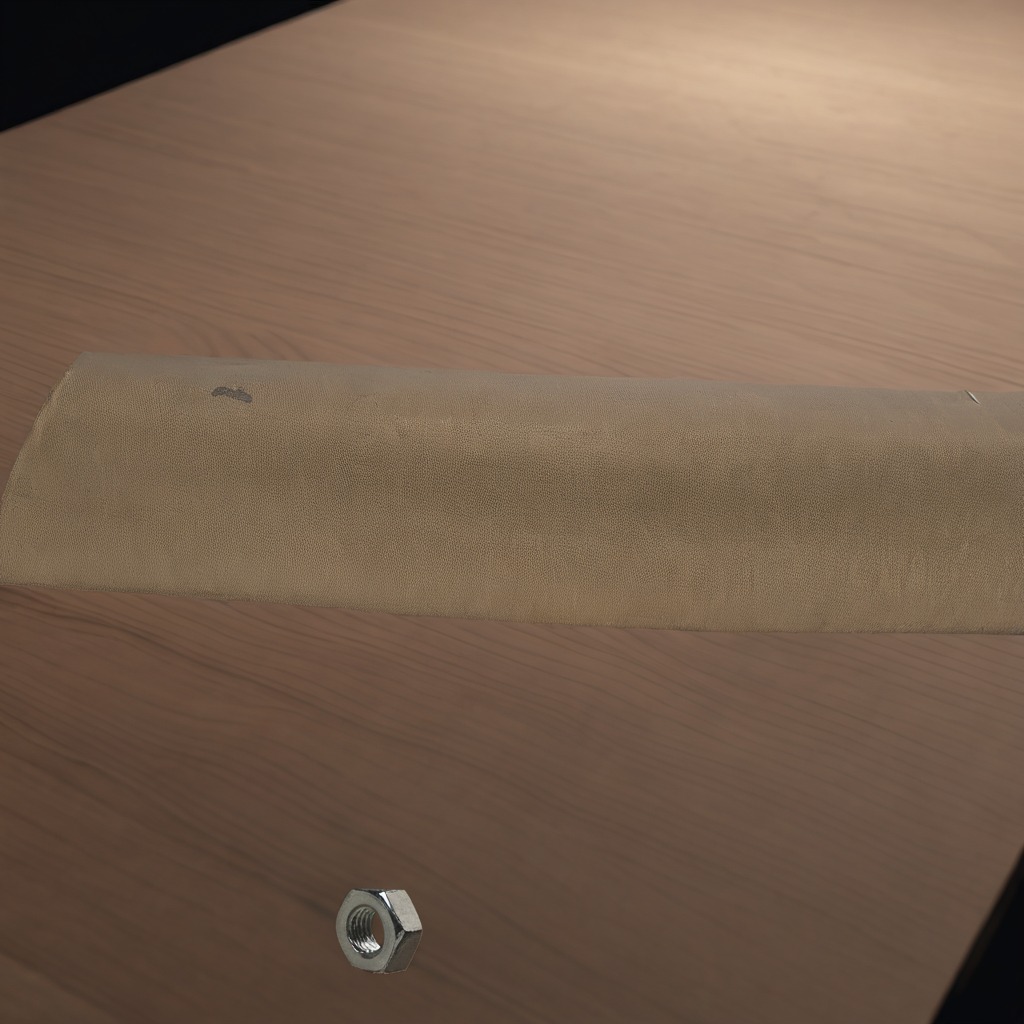
A metal nut is lying on the wooden table.